Aerial crown-view tile of a tropical tree (Barro Colorado Island, Panama), acquired 20241216:
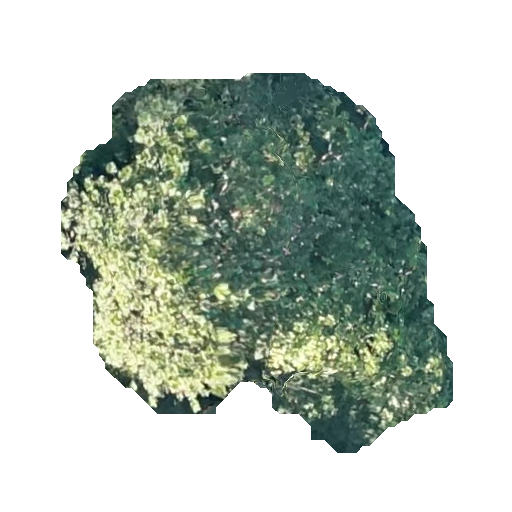
Species: Anacardium excelsum
GBIF accepted scientific name: Anacardium excelsum
Crown area: 154.644 m²